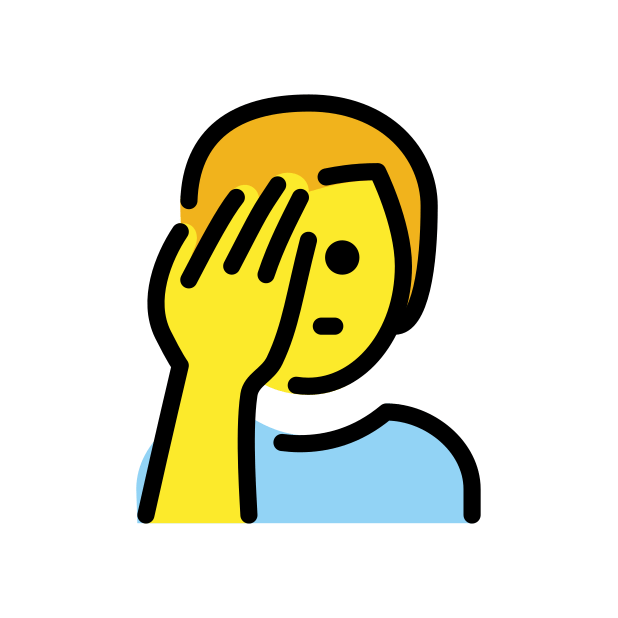
man facepalming